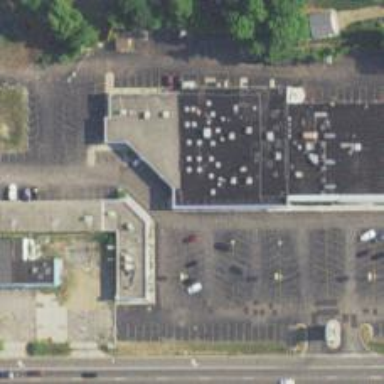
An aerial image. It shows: Supermarket.